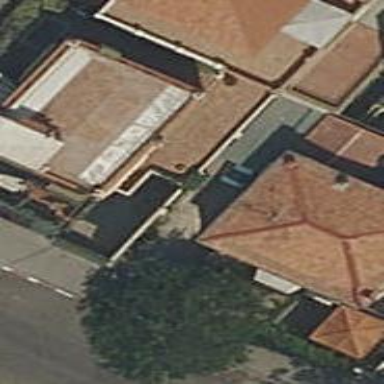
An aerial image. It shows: Hipped roof house.